Interaction volume radius: 5 \u00c5
Interaction volume height: 35 \u00c5
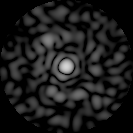
Disorder parameter: 0.8393